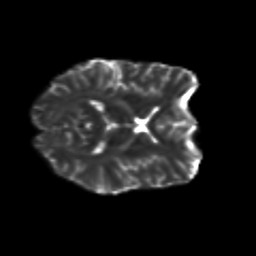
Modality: T2w
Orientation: axial
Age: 28
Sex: female
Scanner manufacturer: siemens
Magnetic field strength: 3 T
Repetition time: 3.5 s
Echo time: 0.125 s